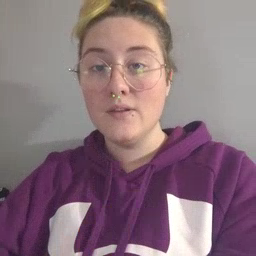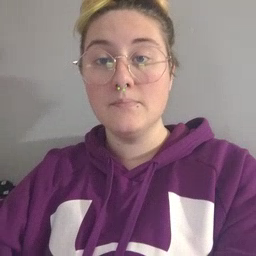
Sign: mouth